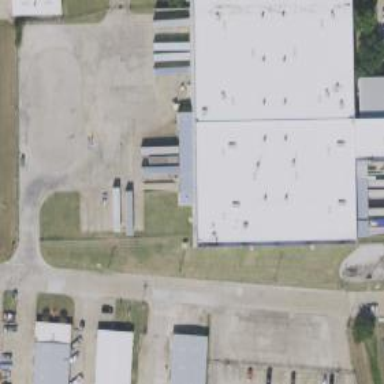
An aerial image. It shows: Warehouse building.